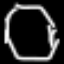
Label: octagon